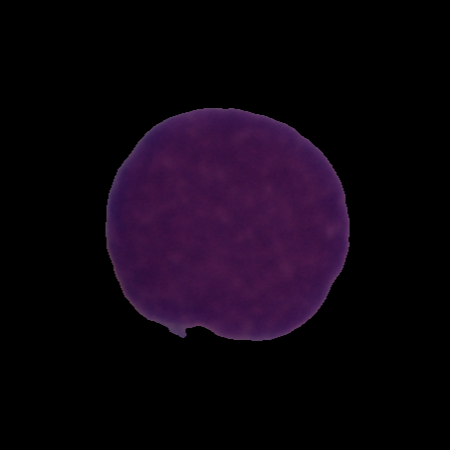
Label: healthy